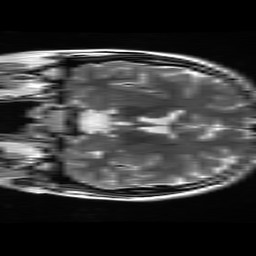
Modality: T2w
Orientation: coronal
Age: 18
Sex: female
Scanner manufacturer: ge
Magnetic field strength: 3 T
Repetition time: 4.758 s
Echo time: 0.09974 s